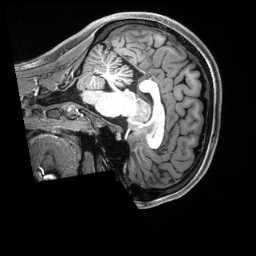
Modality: T1w
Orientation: sagittal
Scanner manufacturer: siemens
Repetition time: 2.5 s
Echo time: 0.00231 s